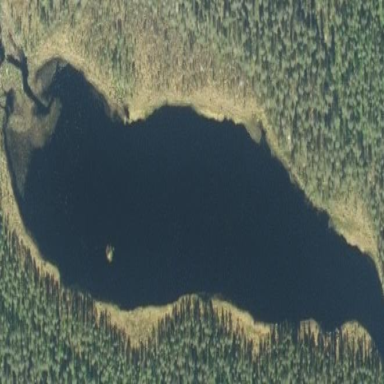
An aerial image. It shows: Beautiful lake surrounded by nature.